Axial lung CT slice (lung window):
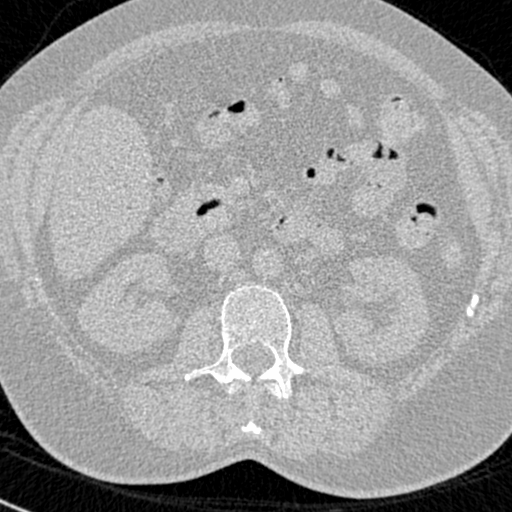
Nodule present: no